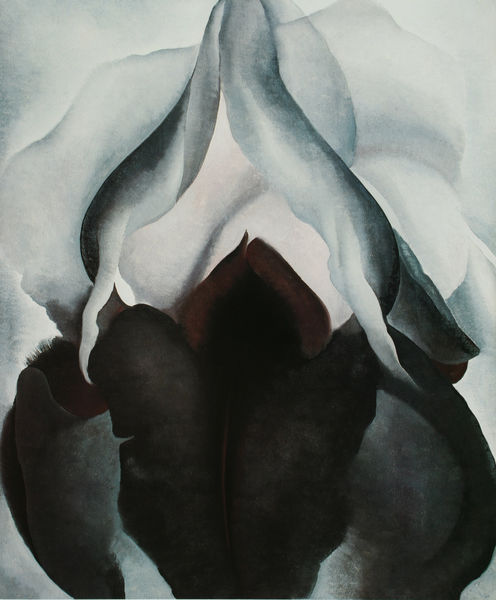
Titel: Black Iris III
Künstler: Georgia O'Keeffe
Standort: New York
Institution: The Metropolitan Museum of Art
Schlagwörter: dunkel, schatten, blume, grau, hell, schwarz, weiss, blüte, abstrakt, modern, formen, schlucht, floral, oben, unten, lilie, kitsch, orchidee, o'eeffe, o´keeffe